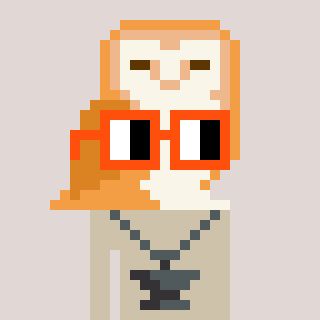
a pixel art character with square orange glasses, a owl-shaped head and a bege-colored body on a warm background